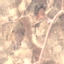
Label: PermanentCrop